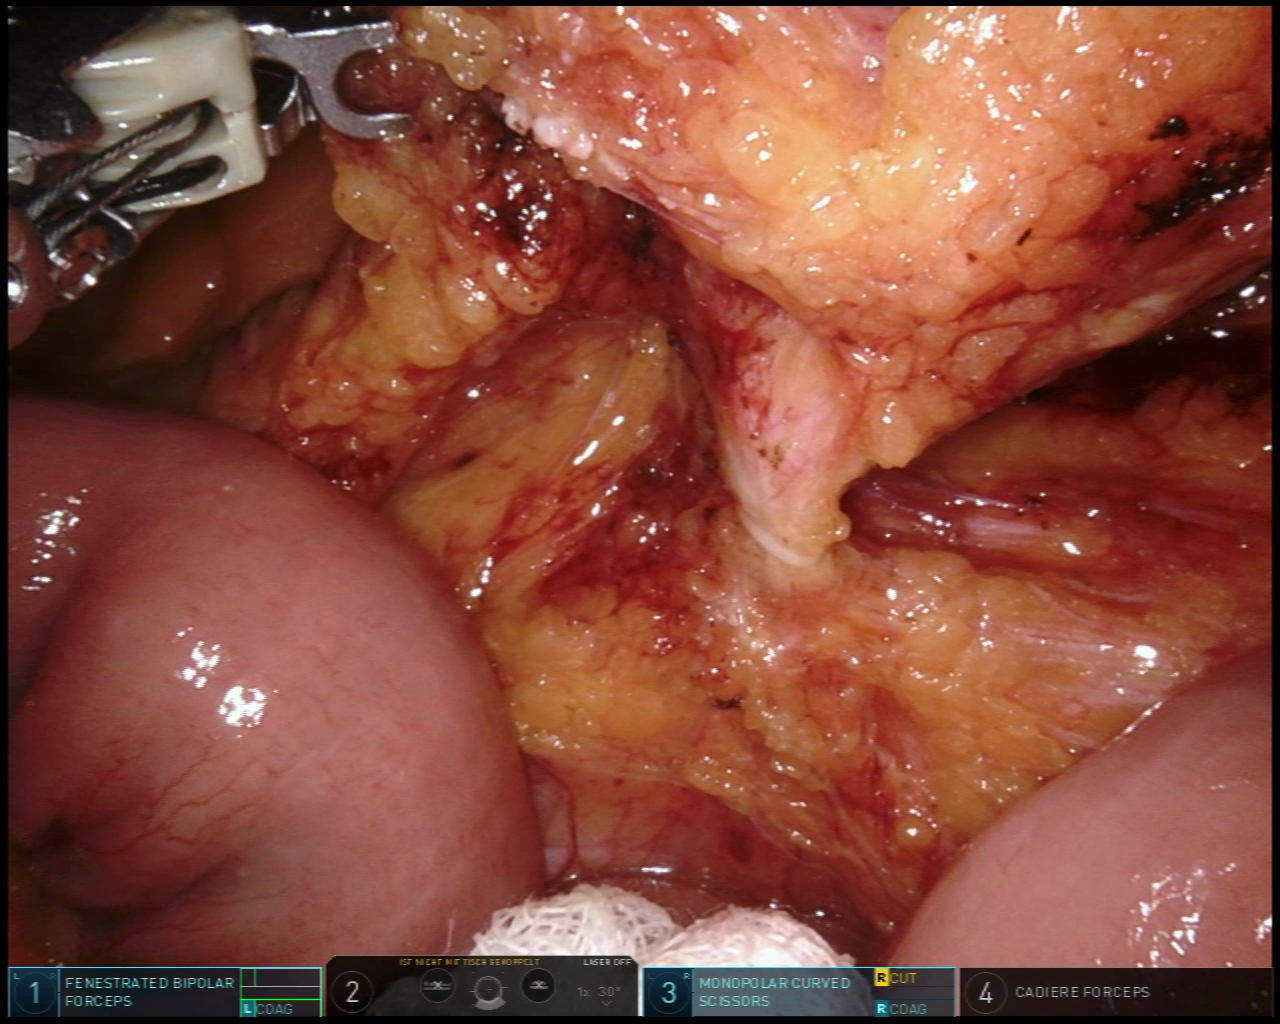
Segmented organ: small_intestine
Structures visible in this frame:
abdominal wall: no
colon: no
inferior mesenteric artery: yes
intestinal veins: no
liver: no
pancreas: no
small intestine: yes
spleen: no
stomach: no
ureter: no
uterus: no
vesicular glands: no